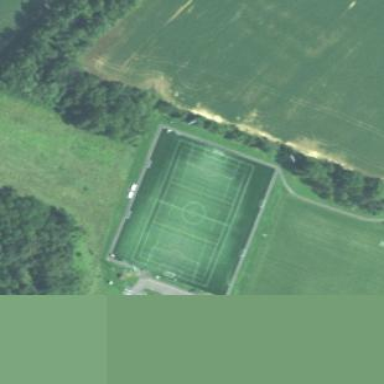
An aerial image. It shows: Soccer pitch for outdoor sports and leisure activities.